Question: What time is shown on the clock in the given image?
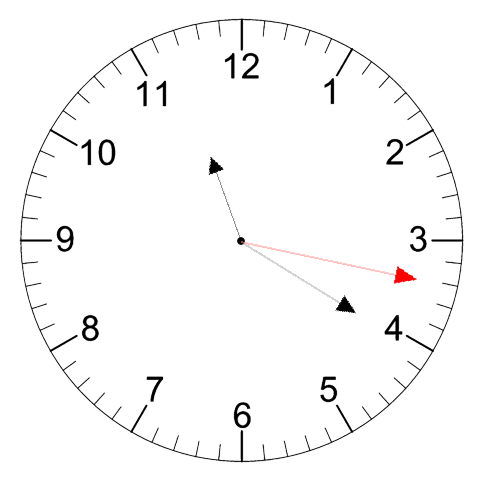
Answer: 11:20:17